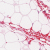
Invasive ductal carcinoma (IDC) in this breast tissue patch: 0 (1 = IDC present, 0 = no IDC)